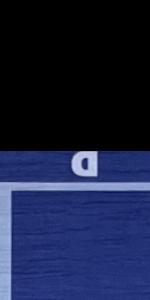
Label: Empty